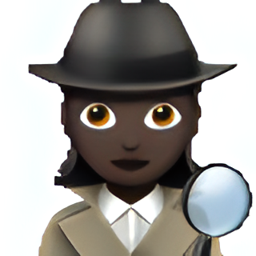
Name: female sleuth type 6
Emoji: 🕵🏿‍♀️
Group: People & Body
Sub-group: person-role